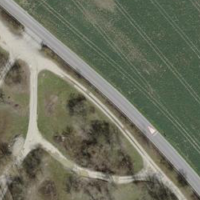
EUNIS habitat code: 52
Species observed at this site:
Pseudochorthippus parallelus
Chorthippus biguttulus
Gomphocerippus rufus